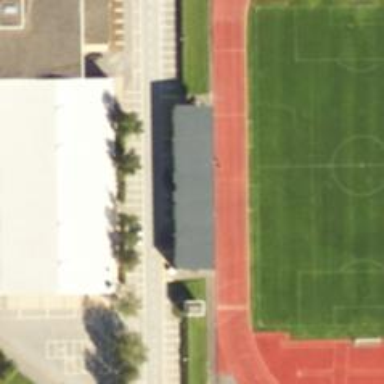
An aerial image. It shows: Athletics sports centre for leisure activities.